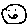
Label: smiley face